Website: lowes
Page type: review-order
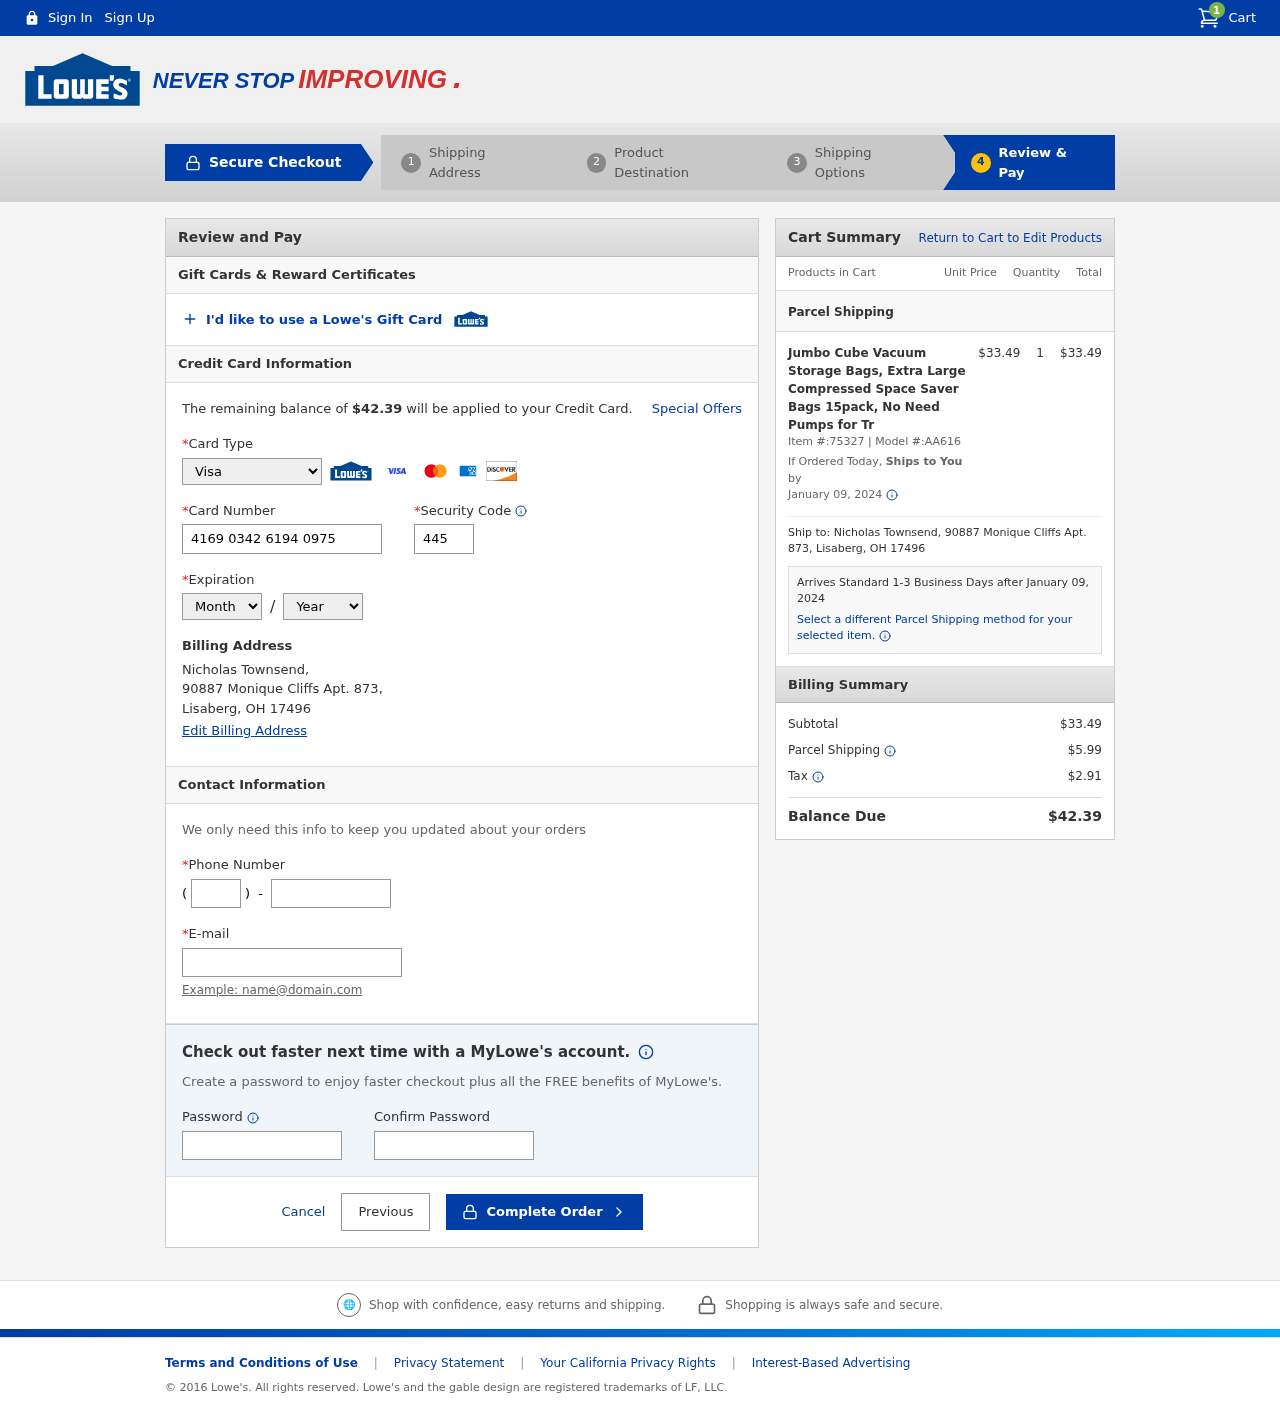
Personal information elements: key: PII_CARD_CVV
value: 445
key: PII_CARD_EXPIRY_MONTH
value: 10
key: PII_CARD_EXPIRY_YEAR
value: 27
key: PII_CARD_NUMBER
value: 4169 0342 6194 0975
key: PII_CARD_TYPE
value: Visa
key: PII_CITY
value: Lisaberg
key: PII_EMAIL
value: nicholas.townsend@yahoo.com
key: PII_FULLNAME
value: Nicholas Townsend,
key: PII_PHONE
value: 9549194179
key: PII_PHONE_AREA
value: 954
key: PII_POSTCODE
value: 17496
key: PII_STATE_ABBR
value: OH
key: PII_STREET
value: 90887 Monique Cliffs Apt. 873,
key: PII_FULLNAME2
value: Nicholas Townsend
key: PII_STREET2
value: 90887 Monique Cliffs Apt. 873
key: PII_CITY_STATE_ZIP2
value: Lisaberg, OH 17496
Product elements: key: PRODUCT1_NAME
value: Jumbo Cube Vacuum Storage Bags, Extra Large Compressed Space Saver Bags 15pack, No Need Pumps for Tr
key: PRODUCT1_PRICE
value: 33.49
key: PRODUCT1_QUANTITY
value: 1
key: PRODUCT1_ITEM_NUMBER
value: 75327
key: PRODUCT1_MODEL_NUMBER
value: AA616
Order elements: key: ORDER_NUM_ITEMS
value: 1
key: ORDER_TOTAL
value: $42.39
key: ORDER_SHIPPING_DATE
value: January 09, 2024
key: ORDER_SUBTOTAL
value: $33.49
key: ORDER_SHIPPING_DATE2
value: January 09, 2024
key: ORDER_SUBTOTAL2
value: $33.49
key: ORDER_SHIPPING_COST
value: $5.99
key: ORDER_TAX
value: $2.91